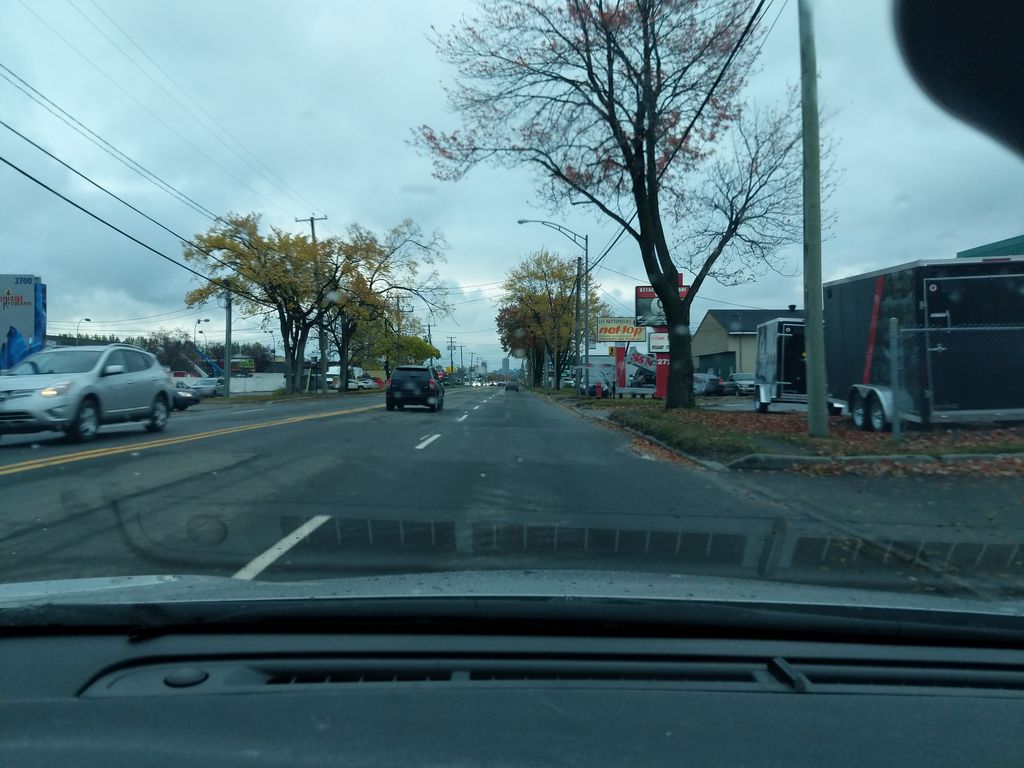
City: quebec_city